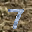
Label: 7